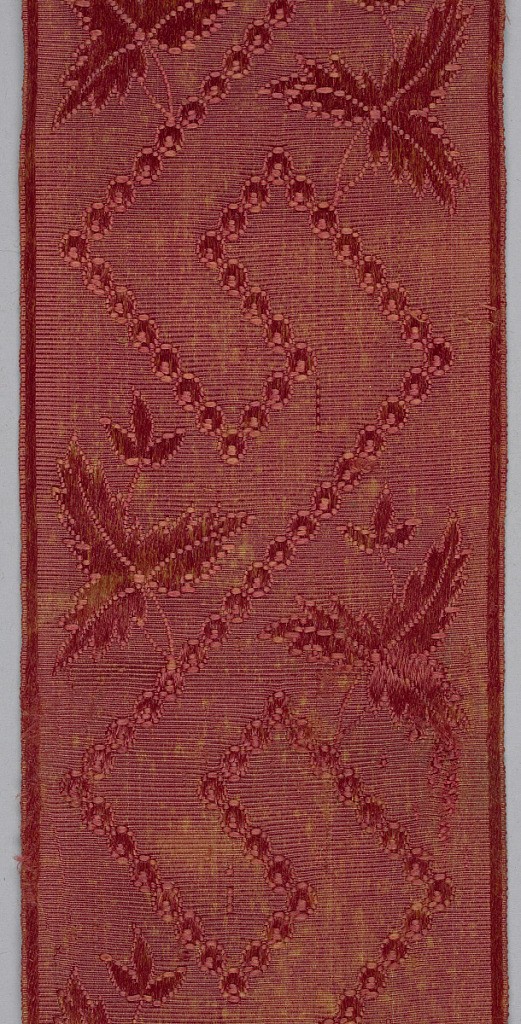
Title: Ribbon
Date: late 19th century
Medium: silk, cotton Technique: plain weave
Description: Red ribbon with self-color leaf and fret design.